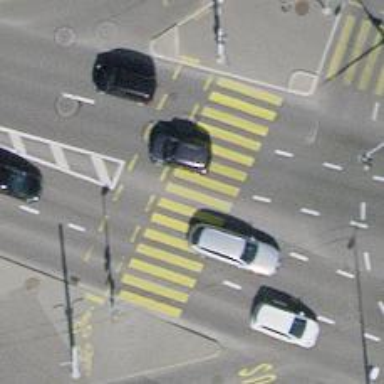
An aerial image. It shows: Primary highway with asphalt surface and trolley wires.